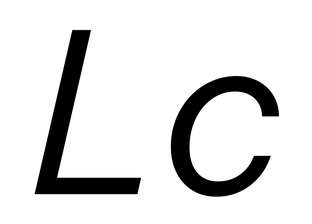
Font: InstrumentSans-Italic_Italic